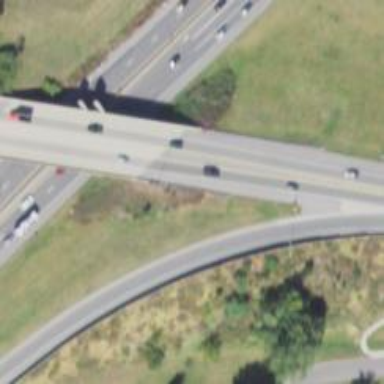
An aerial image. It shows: Trunk link highway bridge.